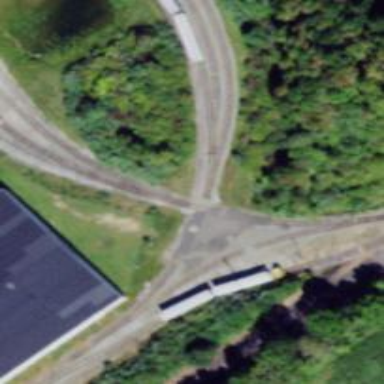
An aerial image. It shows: Crossing for the railway.